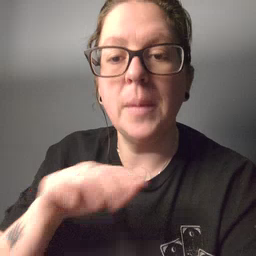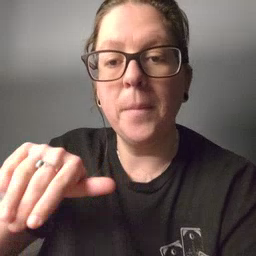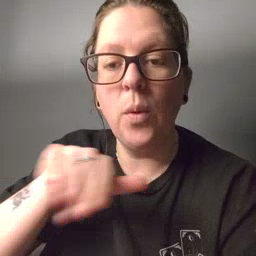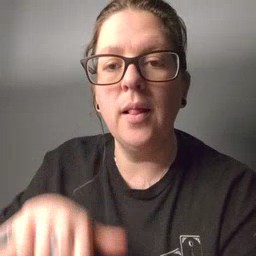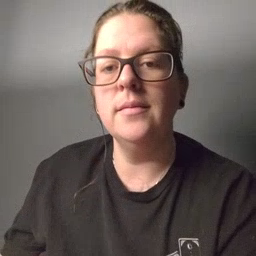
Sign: pool